Question: Here is the error i get when i click on submit on my form to add a new user. I tried to set IDENTITY to ON trough query on User Table and it didn't help. I don't know how can i set it on and off when i'm not inserting data myself. Any suggestions?

Here is my controller:
'''
[HttpPost]
[ValidateAntiForgeryToken]
public ActionResult Register(User U)
{
if (ModelState.IsValid)
{
using (SomeEntities dc = new SomeEntities ())
{
//you should check duplicate registration here
dc.Users.Add(U);
dc.SaveChanges();
ModelState.Clear();
U = null;
ViewBag.Message = "Successfully Registration Done";
}
}
return View(U);
}
'''
Here Is my User Model:
'''
public partial class User
{
public User()
{
this.Posts = new HashSet<Post>();
this.PostFeedbacks = new HashSet<PostFeedback>();
this.ProjectUsers = new HashSet<ProjectUser>();
this.UserWithdraws = new HashSet<UserWithdraw>();
}
public decimal user_id { get; set; }
[Required(ErrorMessage = "Please provide username", AllowEmptyStrings = false)]
public string user_name { get; set; }
[Required(ErrorMessage="Please provide Password", AllowEmptyStrings=false)]
[DataType(System.ComponentModel.DataAnnotations.DataType.Password)]
[StringLength(50, MinimumLength = 8, ErrorMessage = "Password must be 8 char long.")]
public string user_pass { get; set; }
[Compare("user_pass", ErrorMessage = "Confirm password dose not match.")]
[DataType(System.ComponentModel.DataAnnotations.DataType.Password)]
public string confirm_user_pass { get; set; }
[Required(ErrorMessage = "Please provide full name", AllowEmptyStrings = false)]
public string full_name { get; set; }
'''
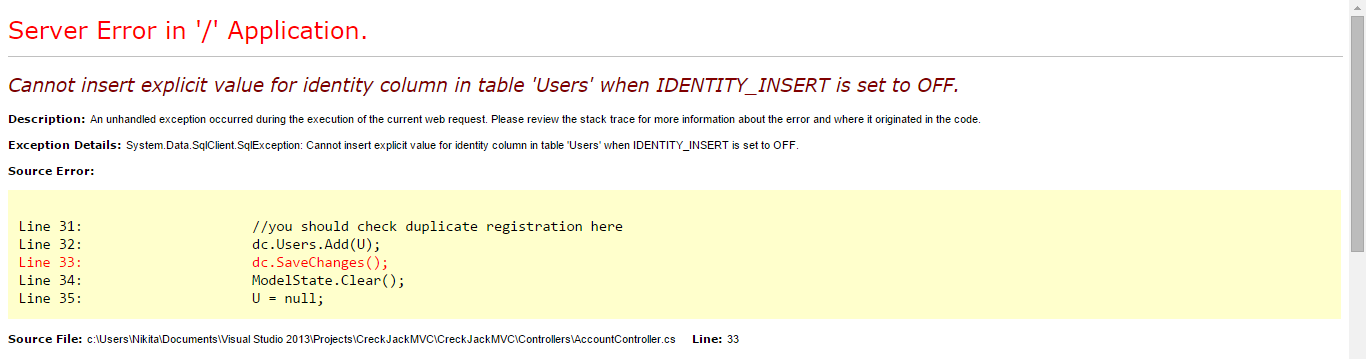
Answer: Do you need to set the identity explicitly, or are you ok with letting the db set the identity on insert? If the latter, just leave IDENTITY_INSERT set to OFF and ensure the identity column is set to its default.
In addition, ensure that you tag your identity column as such. ex.
'''
[Key, DatabaseGenerated(DatabaseGeneratedOption.Identity)]
public int ID {get; protected set;}
'''